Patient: sex M, age 46
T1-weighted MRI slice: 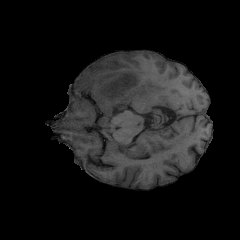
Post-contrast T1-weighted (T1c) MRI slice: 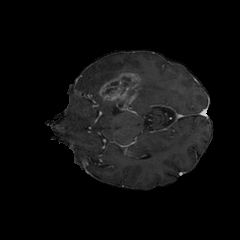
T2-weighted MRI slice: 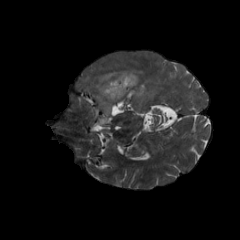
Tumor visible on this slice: yes
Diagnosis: Glioblastoma, IDH-wildtype
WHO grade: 4